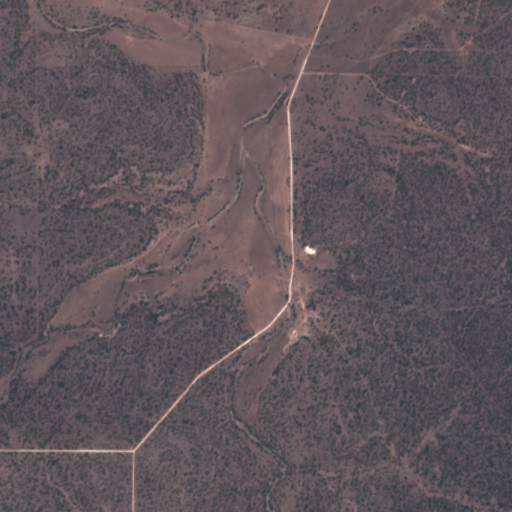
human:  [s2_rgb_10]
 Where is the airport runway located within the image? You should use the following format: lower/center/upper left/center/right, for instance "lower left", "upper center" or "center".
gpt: The airport runway is located in the upper right of the image.
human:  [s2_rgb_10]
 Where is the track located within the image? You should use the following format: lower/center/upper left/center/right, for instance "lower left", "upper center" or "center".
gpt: There is no track in the image.